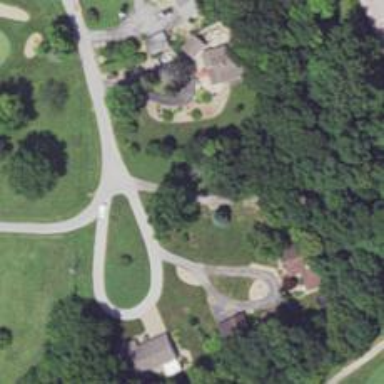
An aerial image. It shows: Golf cartpath that is also road path.